Question: Here's the '<html>' that I want to clone (and fill in with the JSON file):
'''
<div id="events" class="alert alert-info text-black">
<h4>First tutoring session of the year</h4>
<div>
<p id="event_p1"><strong>Date:</strong> September 4, 2013</p>
<p id="event_p2"><strong>More info:</strong> This coming Tuesday MAO will have its first tutoring session of the year.</p>
</div>
</div>
'''
Now, this is just the general structure I want to have. Here is the JSON file (just the first 3):
'''
[
{
"id": 2,
"titl": "etc",
"date": "September 4, 2013",
"stuff": "blah blah blah blah"
},
{
"id": 3,
"titl": "etc",
"date": "September 4, 2013",
"stuff": "blah blah blah blah"
},
{
"id": 4,
"titl": "etc",
"date": "September 4, 2013",
"stuff": "blah blah blah blah"
}
]
'''
And, finally, here's the javascript:
'''
var new_event = function(name, date, text, id){
var events = $("#events").clone();
$(events).attr('id',id)
$(events).find('h4').html(name);
$(events).find('#event_p1').html(date);
$(events).find('#event_p2').html(text);
return events;
}
var copy_div = function(){ }
var loadEvents = function(d){
$.each(d, function(i){
var id = "event_" + i;
var name = "<h4>" +d[i].titl + "</h4>";
var date = "<p><storng>Date: </strong>" + d[i].date + "</p>";
var text = "<p><strong>More info: </strong>" + d[i].stuff + "</p>";
$("#events").append(new_event(name,date,text,id));
})
}
//retrieves the appropriate events JSON file
$.getJSON('data/events.json', loadEvents);
copy_div();
'''
The goal is to load in the data from the JSON file into the appropriate place of a clone of the html I linked above. For some reason it keeps loading the divs inside of one another, such that it looks like
Notice how they keep getting put inside one another, endlessly.
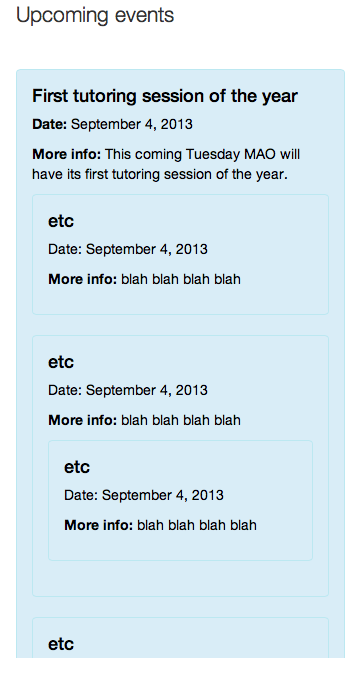
Answer: It seems I've solved it. Oops, silly mistake.
If you look above, '$("#events").append(new_event(name,date,text,id));' is loading the events into the element with the 'id="events"', which is the one I cloned originally. To get them to load as separate blocks, the function needs to append them another element with another id. Therefore, I added a '<div>' around the original and had the function spit them out there.
Fun fun.